Aerial crown-view tile of a tropical tree (Barro Colorado Island, Panama), acquired 20250124:
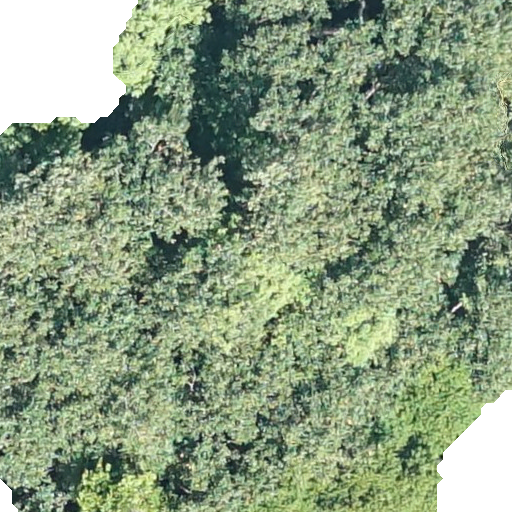
Species: Hieronyma alchorneoides
GBIF accepted scientific name: Hieronyma alchorneoides
Crown area: 494.299 m²